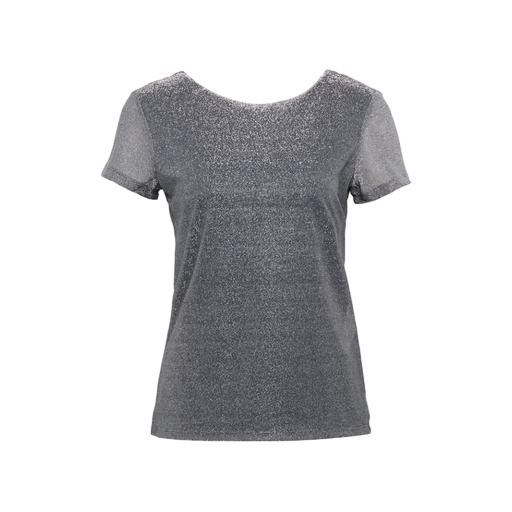
silver t-shirt, gray sparkle fitted t-shirt, black plus size mesh-back space-dyed t-shirt only macy, white background